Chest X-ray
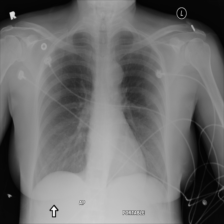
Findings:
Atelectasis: negative
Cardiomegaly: negative
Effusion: negative
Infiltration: negative
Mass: negative
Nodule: negative
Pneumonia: negative
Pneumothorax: negative
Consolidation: negative
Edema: negative
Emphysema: negative
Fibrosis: negative
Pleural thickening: negative
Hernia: negative